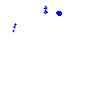
Particle: electron